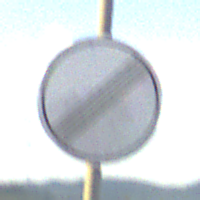
Verkehrszeichen: EndeSaemtlicherBegrenzungen
Umgebung: Outdoor, RoadRail
Tageszeit: MorningAfternoon
Wetter: PartlyCloudy
Licht: Natural
Jahreszeit: NotSpecified
Kontrast: LowContrast